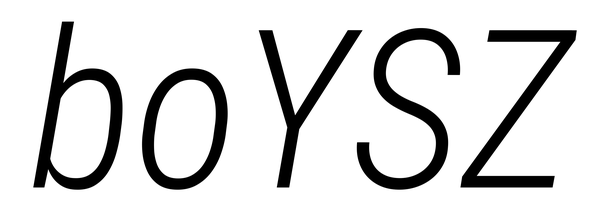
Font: Roboto-Italic_Condensed_Light_Italic